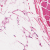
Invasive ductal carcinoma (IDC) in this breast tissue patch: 0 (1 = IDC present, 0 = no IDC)